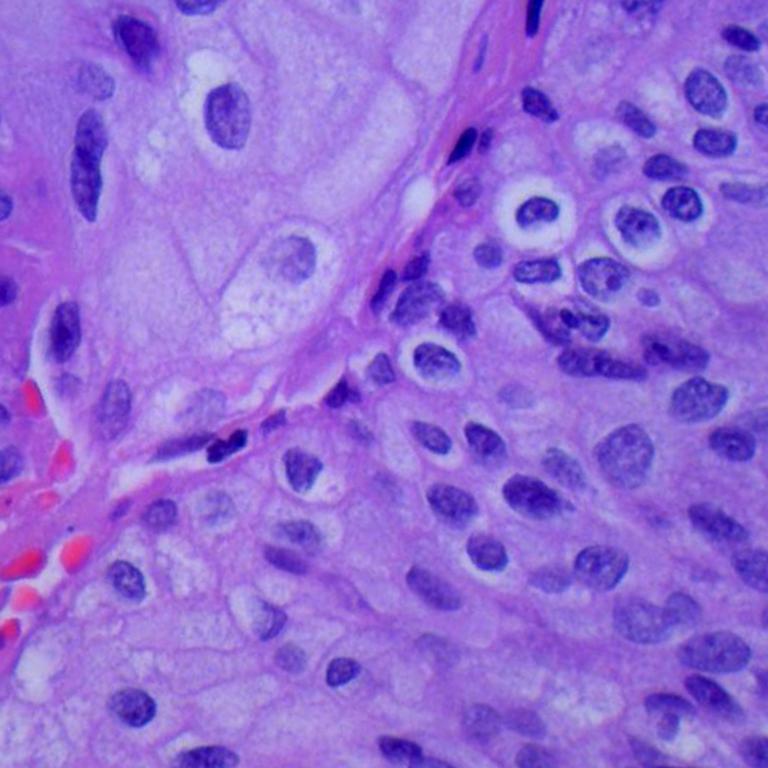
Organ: lung
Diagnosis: squamous carcinomas